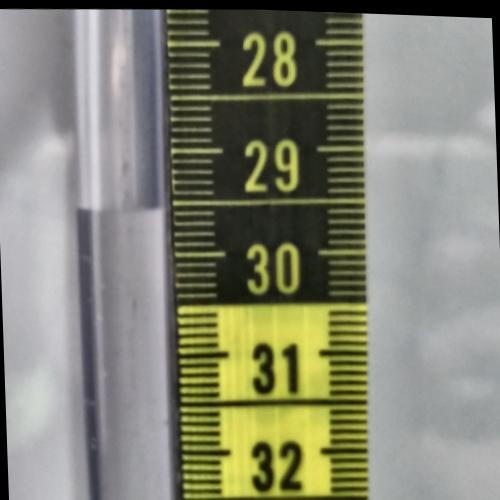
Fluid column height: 29.6 cm